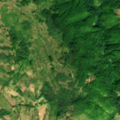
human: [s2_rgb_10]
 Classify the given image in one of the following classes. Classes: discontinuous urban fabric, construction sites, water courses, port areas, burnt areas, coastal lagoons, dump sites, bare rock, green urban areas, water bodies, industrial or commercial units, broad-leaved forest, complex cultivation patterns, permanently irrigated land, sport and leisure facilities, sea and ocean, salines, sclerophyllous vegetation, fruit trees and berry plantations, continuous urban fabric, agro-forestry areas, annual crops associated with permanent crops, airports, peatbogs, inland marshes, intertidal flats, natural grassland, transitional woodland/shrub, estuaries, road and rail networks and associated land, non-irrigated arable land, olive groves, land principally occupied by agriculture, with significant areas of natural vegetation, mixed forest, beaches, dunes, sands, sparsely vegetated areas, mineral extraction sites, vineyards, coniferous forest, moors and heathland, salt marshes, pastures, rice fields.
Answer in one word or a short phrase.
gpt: complex cultivation patterns, land principally occupied by agriculture, with significant areas of natural vegetation, broad-leaved forest, transitional woodland/shrub